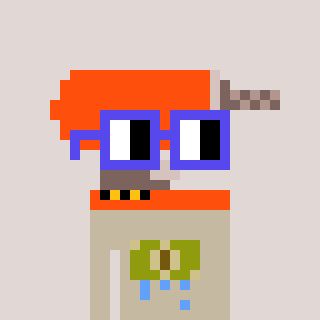
a pixel art character with square blue glasses, a drill-shaped head and a bege-colored body on a warm background